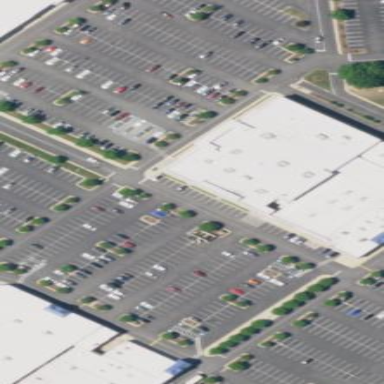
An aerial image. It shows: Building used as fitness center.